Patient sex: F
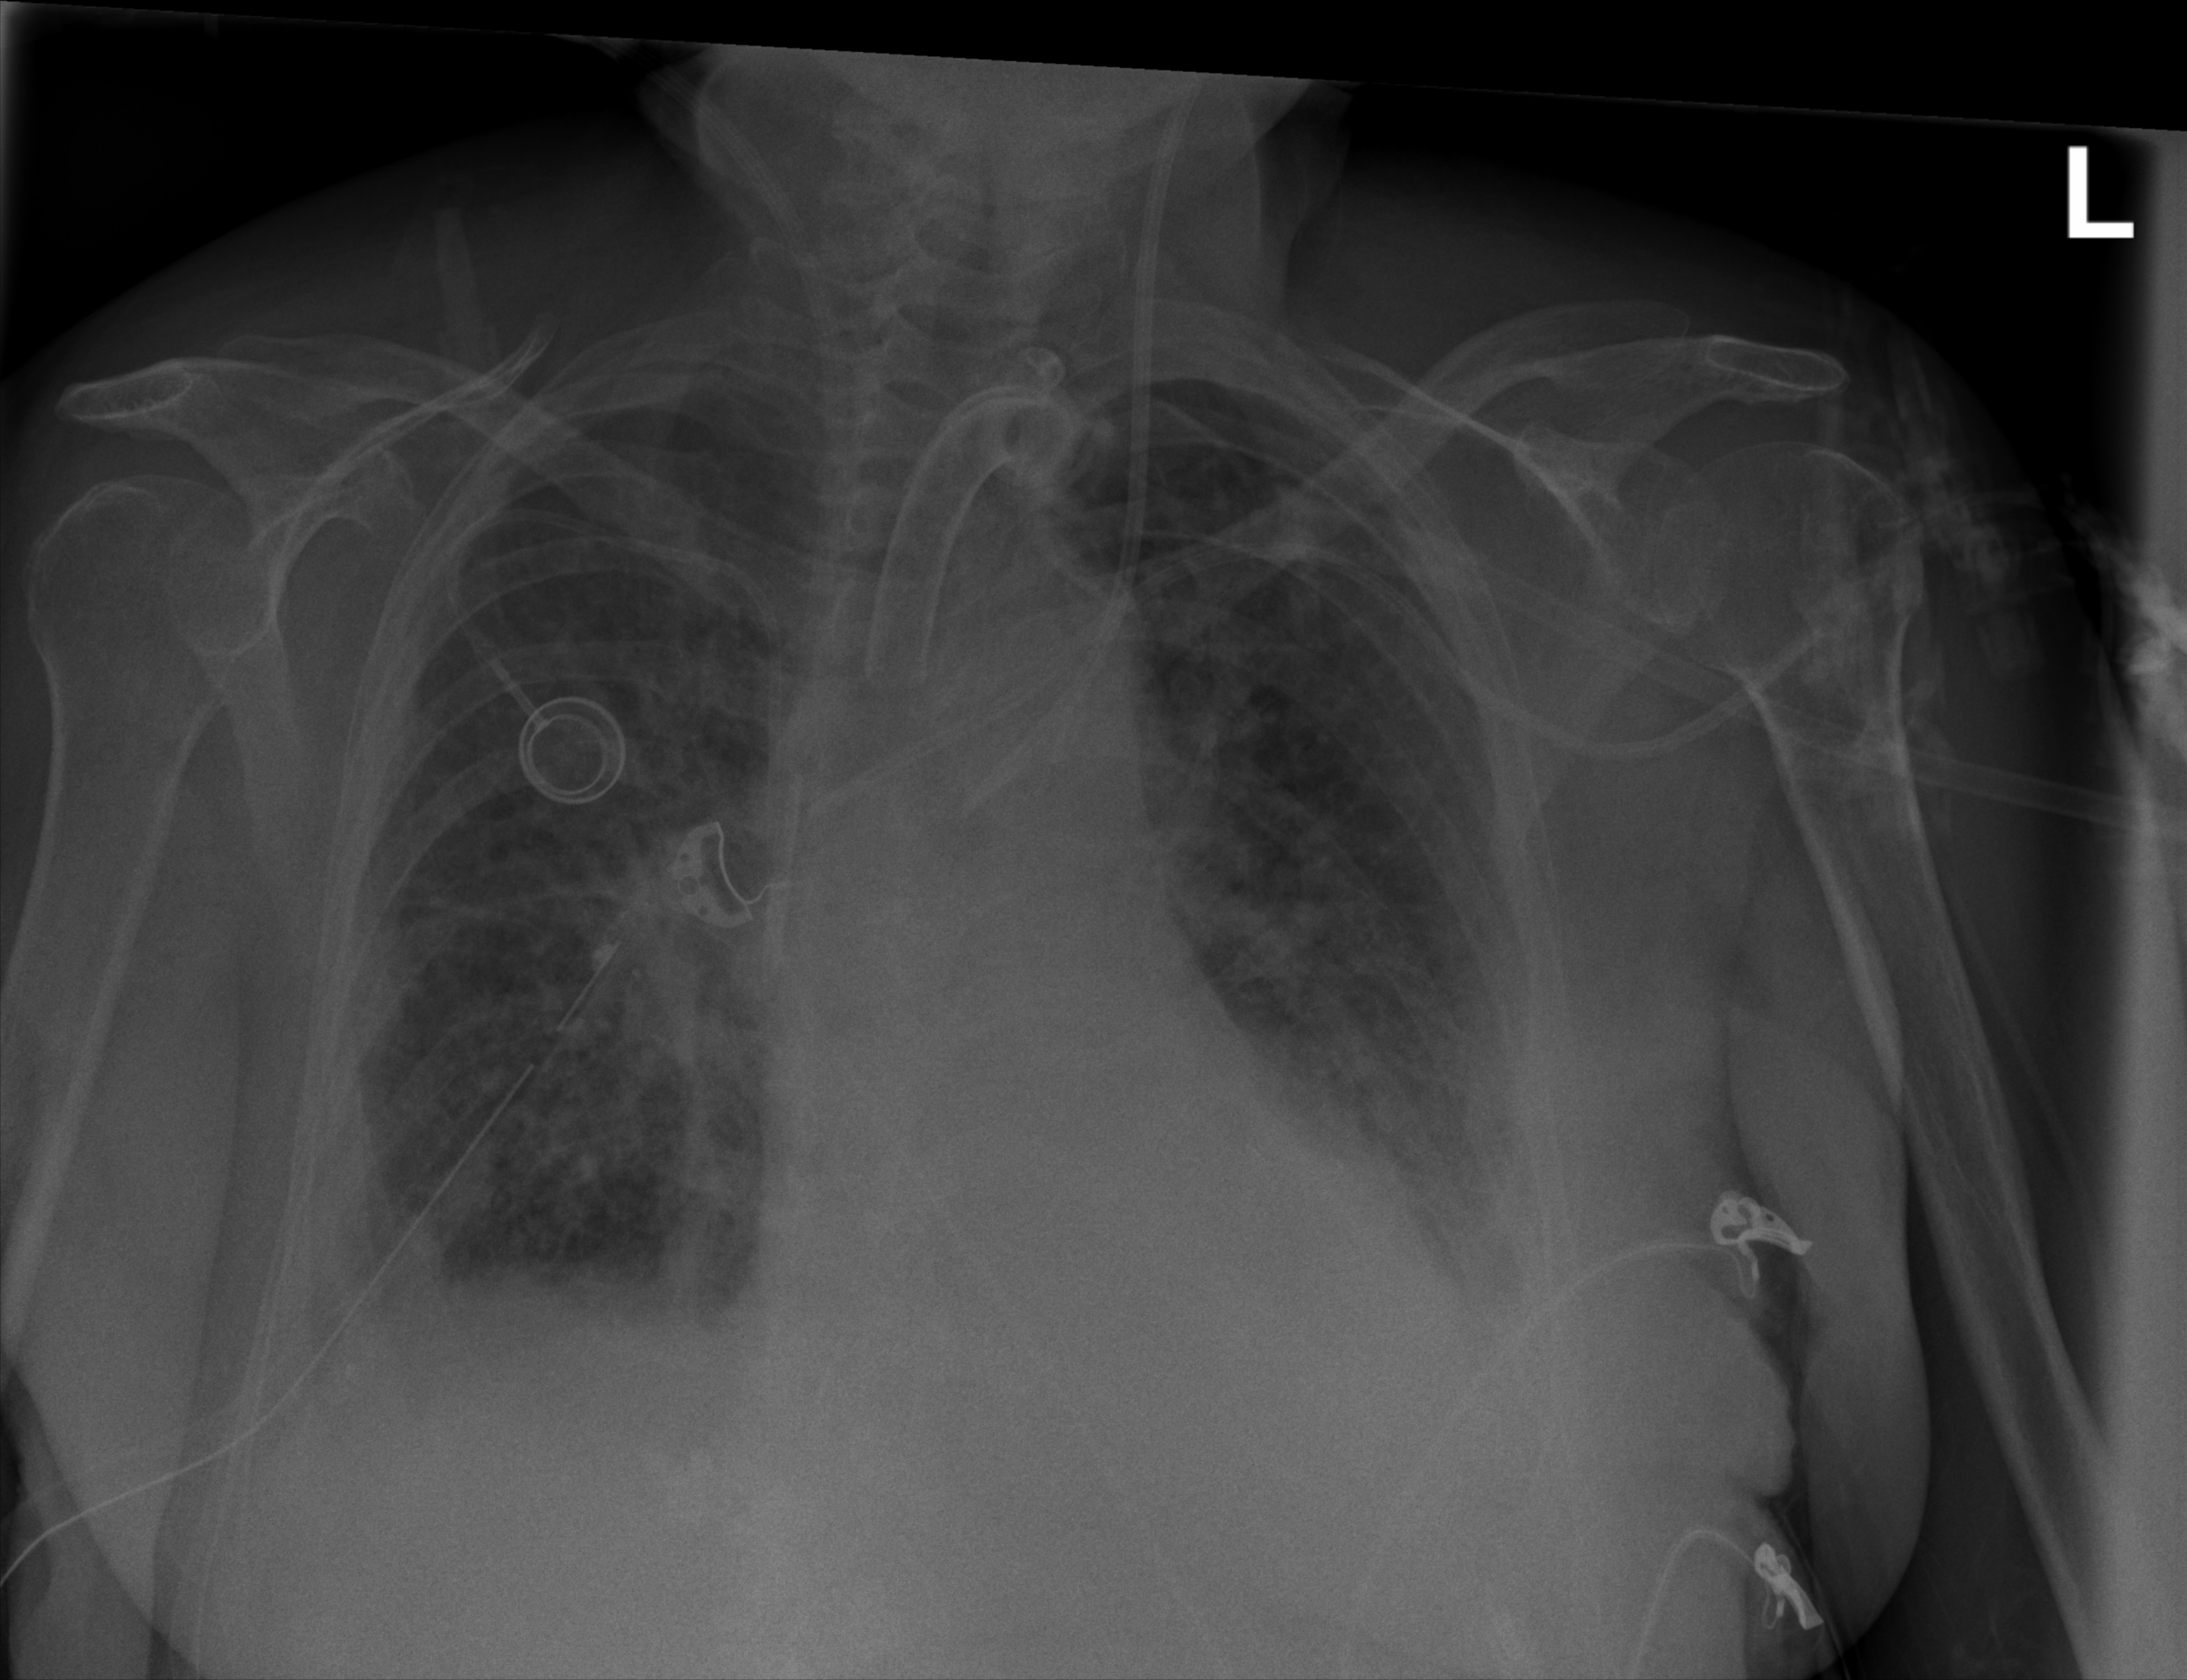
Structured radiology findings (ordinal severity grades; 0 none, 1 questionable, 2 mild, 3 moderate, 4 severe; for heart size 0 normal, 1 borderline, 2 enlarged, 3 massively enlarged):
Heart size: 0
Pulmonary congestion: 0
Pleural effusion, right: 2
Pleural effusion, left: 2
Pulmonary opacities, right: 3
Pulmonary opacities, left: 3
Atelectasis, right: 2
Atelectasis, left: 2